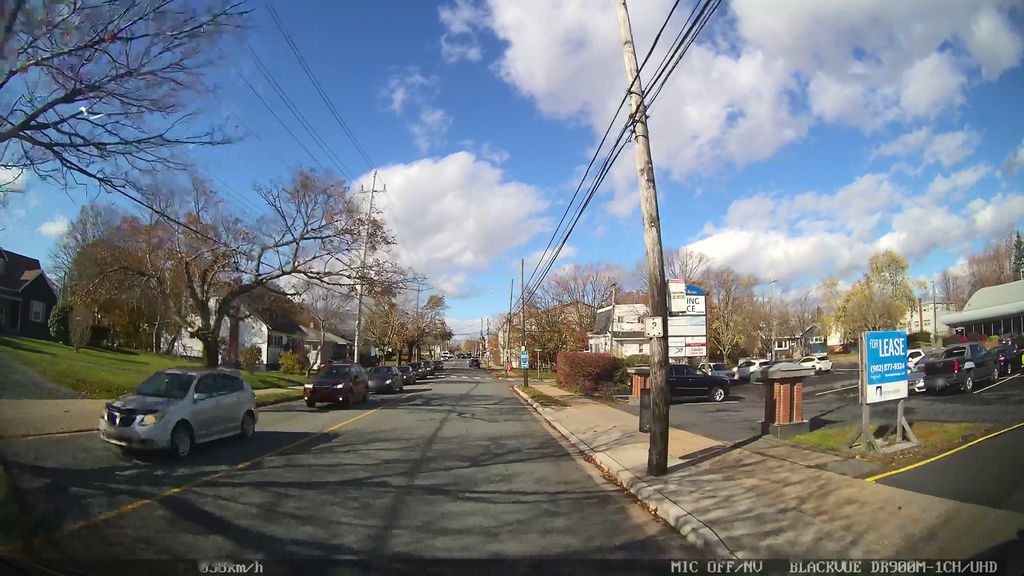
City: halifax